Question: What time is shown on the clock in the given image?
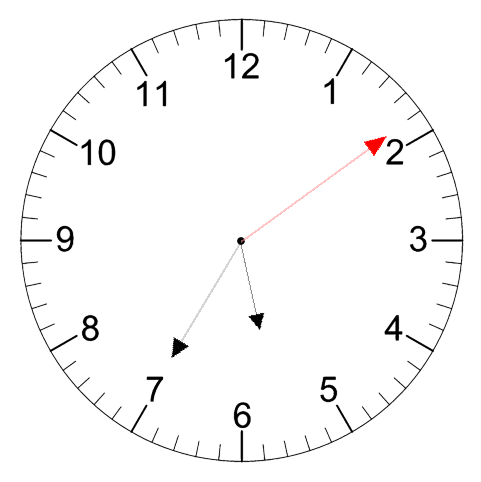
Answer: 05:35:09